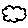
Label: cloud